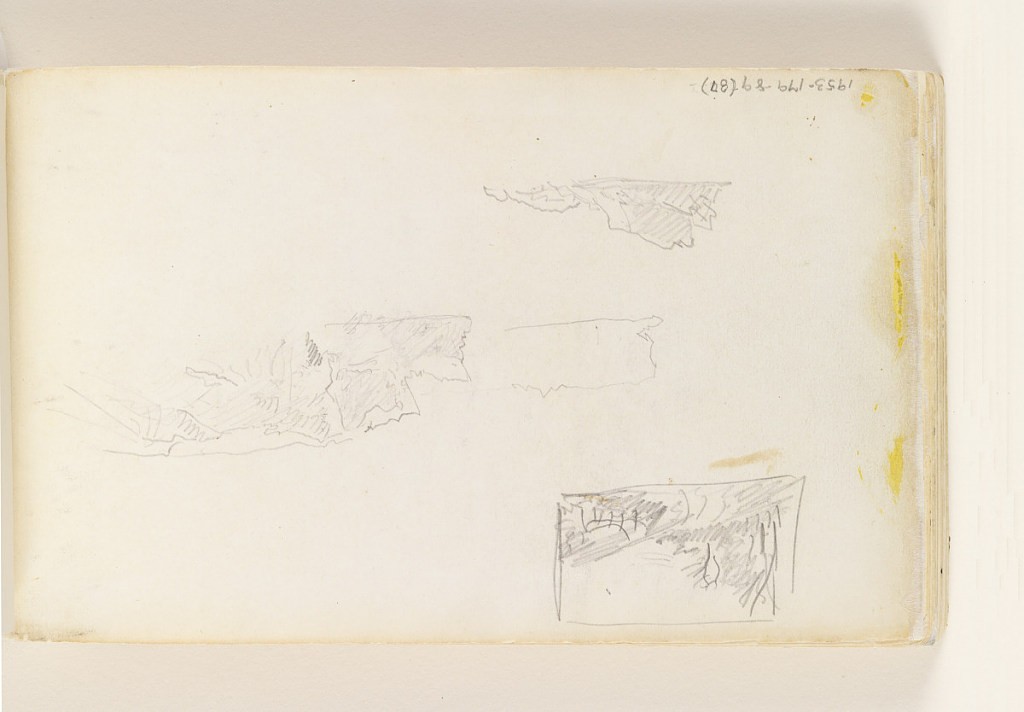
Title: Unfinished Study of Rock (recto); Studies of Cliffs and Small Landscape (verso)
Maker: William Trost Richards, American, 1833–1905
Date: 1890–1900
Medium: Graphite on off-white wove paper
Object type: Sketchbook folio
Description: Recto: small, unfinished sketch of two hills; verso: quick sketches of three cliffs placed randomly on sheet. In upper left, small outline sketch of landscape.